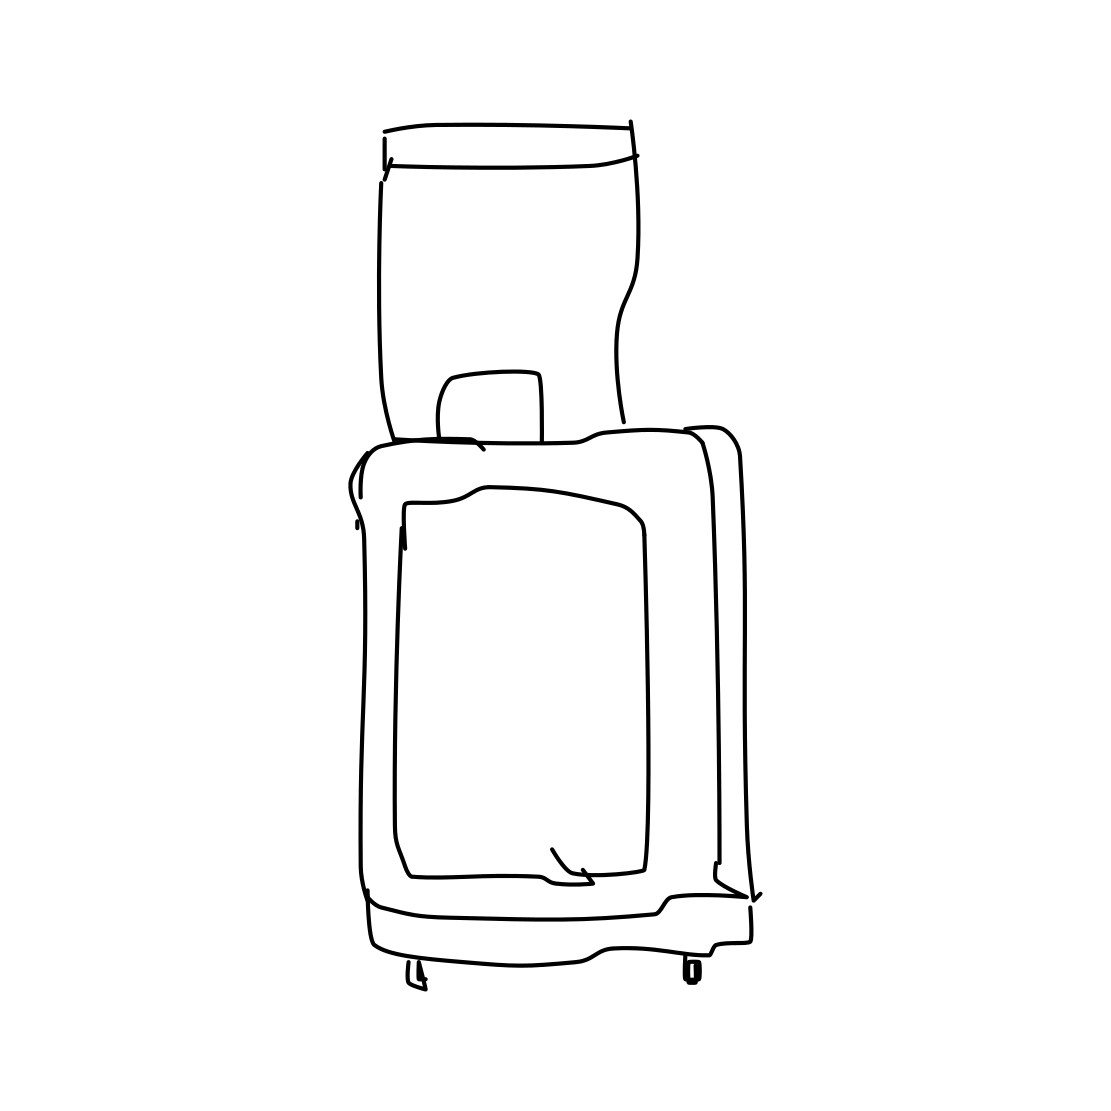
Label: suitcase